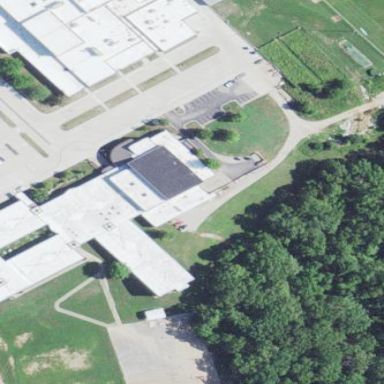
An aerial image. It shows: School building.